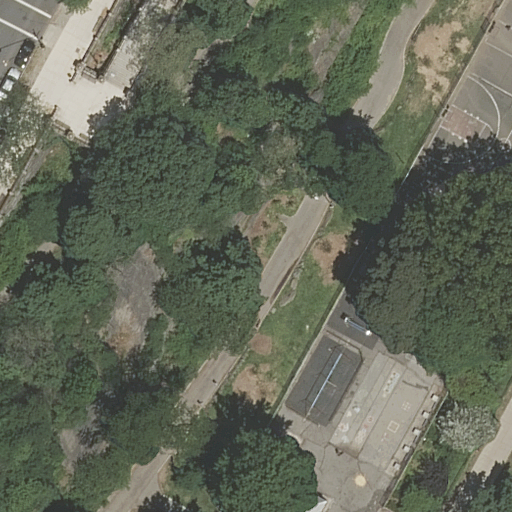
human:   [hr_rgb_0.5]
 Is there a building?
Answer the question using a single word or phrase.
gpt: yes

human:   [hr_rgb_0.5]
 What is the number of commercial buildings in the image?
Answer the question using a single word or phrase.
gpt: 0

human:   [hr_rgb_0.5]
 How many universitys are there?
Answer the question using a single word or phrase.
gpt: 2

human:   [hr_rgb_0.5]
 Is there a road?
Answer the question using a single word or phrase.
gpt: yes

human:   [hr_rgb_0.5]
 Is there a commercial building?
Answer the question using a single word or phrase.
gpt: no

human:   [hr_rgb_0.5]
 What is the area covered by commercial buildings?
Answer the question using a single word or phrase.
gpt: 0m2

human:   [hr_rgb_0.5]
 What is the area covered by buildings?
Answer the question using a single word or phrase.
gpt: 30m2

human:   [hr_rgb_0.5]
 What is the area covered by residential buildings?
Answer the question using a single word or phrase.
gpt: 30m2

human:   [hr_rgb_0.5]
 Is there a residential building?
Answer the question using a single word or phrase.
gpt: yes

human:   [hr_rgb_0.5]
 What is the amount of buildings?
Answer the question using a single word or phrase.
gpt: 1

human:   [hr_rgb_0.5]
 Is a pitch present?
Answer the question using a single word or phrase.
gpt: yes

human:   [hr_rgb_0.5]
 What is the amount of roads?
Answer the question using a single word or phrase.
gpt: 9

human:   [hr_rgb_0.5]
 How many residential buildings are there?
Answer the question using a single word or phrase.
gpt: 1

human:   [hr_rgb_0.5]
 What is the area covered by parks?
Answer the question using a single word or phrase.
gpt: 10345m2

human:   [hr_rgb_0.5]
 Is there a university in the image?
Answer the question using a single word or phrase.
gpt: yes

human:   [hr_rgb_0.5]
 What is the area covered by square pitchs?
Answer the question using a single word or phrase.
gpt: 0m2

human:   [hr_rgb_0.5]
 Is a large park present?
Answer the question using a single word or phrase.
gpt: yes

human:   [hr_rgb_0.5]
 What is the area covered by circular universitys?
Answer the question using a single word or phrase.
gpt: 0m2

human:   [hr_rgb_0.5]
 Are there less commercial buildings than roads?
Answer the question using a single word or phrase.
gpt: yes

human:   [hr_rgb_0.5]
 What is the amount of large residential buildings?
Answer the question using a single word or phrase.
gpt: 0

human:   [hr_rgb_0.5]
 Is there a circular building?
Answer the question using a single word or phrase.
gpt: no

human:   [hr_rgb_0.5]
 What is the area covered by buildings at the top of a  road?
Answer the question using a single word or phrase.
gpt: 0m2

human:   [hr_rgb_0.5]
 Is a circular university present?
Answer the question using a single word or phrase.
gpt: no

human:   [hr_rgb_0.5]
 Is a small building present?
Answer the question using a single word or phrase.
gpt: yes

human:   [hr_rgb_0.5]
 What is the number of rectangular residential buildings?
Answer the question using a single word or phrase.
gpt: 1

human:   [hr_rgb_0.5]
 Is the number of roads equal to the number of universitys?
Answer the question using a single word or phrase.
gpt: no

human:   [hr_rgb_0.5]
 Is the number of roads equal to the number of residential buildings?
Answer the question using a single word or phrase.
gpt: no

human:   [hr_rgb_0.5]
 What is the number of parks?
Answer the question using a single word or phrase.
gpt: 1

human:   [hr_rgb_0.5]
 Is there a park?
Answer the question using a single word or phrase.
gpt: yes

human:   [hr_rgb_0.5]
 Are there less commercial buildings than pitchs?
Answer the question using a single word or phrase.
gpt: yes

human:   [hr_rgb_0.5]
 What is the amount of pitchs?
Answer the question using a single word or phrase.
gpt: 1

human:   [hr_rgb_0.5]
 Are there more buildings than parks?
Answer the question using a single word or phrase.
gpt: no

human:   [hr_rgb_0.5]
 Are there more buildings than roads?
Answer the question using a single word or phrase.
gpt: no

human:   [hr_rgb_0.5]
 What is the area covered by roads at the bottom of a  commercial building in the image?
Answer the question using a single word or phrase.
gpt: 0m2

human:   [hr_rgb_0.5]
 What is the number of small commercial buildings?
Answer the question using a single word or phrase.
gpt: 0

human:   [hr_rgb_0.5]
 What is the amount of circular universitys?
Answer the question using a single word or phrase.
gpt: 0

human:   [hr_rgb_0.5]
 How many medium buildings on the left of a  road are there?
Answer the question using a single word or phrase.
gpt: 0

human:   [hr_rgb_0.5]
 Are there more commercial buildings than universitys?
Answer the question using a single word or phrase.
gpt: no

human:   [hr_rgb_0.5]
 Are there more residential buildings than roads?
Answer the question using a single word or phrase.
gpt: no

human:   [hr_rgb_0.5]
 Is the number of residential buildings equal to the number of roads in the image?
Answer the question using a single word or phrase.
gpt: no

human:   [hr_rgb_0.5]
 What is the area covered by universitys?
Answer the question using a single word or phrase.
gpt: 19648m2

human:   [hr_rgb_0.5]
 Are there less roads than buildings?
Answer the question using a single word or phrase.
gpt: no

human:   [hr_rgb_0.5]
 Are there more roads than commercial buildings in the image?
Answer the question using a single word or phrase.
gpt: yes

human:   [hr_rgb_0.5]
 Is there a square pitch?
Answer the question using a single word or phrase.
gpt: no

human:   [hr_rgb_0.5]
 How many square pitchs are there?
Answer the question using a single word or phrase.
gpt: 0

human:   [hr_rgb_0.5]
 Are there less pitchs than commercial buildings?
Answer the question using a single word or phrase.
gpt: no

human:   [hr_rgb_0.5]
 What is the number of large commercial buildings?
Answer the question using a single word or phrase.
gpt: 0

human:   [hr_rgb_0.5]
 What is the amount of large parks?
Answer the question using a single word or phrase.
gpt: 1

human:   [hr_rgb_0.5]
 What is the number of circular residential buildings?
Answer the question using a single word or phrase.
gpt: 0

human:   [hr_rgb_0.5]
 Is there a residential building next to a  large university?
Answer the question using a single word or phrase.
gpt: yes

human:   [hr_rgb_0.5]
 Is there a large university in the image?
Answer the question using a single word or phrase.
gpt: yes

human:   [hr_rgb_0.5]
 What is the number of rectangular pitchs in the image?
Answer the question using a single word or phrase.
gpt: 1

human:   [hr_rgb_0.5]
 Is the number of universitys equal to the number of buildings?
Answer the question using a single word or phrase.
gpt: no

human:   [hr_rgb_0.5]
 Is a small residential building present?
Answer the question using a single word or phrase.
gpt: yes

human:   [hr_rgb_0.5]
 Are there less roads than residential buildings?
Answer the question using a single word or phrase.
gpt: no

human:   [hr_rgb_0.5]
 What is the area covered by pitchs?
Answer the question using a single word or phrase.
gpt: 446m2

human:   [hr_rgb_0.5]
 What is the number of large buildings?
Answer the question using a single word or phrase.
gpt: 0

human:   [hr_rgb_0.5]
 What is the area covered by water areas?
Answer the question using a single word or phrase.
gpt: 0m2

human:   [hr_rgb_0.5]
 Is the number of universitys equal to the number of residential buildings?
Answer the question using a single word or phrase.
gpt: no

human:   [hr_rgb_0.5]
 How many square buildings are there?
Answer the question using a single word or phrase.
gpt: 0

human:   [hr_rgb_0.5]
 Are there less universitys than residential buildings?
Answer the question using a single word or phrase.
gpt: no

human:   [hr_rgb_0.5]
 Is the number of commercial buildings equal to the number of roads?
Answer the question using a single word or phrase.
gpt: no

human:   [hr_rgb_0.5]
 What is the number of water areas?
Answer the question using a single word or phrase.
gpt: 0

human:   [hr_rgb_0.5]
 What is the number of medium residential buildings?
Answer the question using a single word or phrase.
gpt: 0